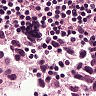
Metastatic tissue present: yes